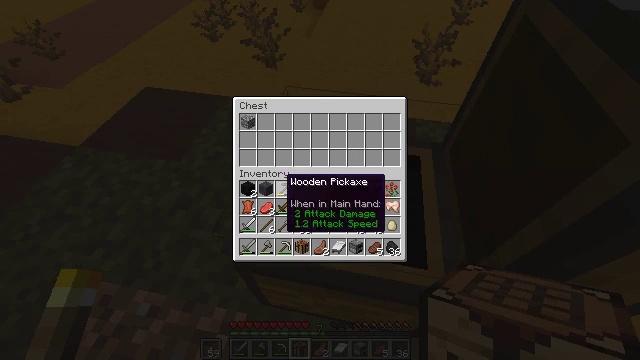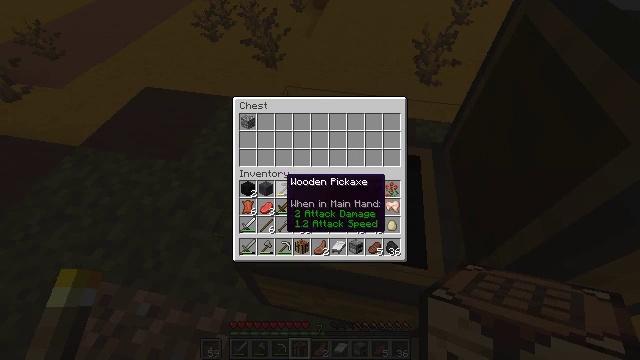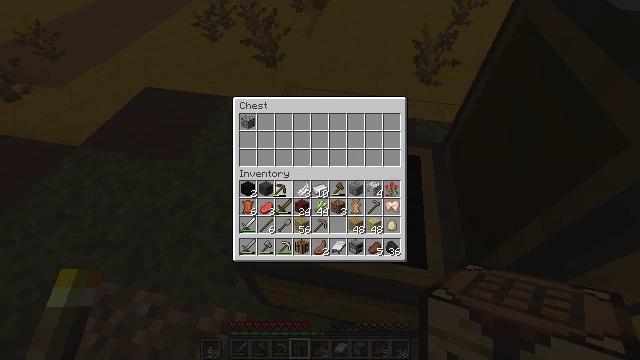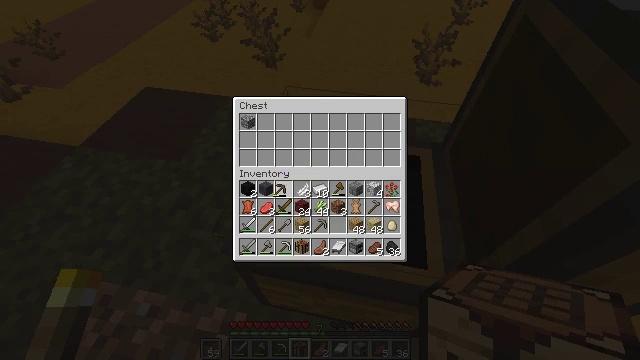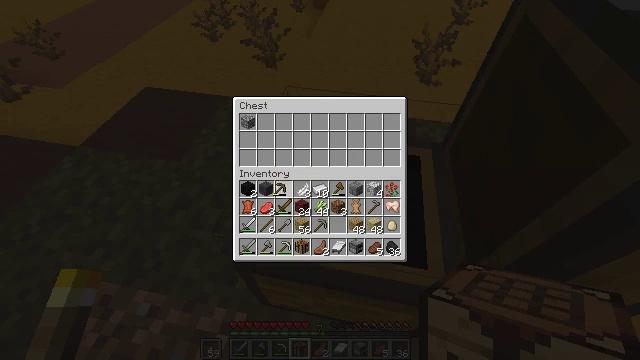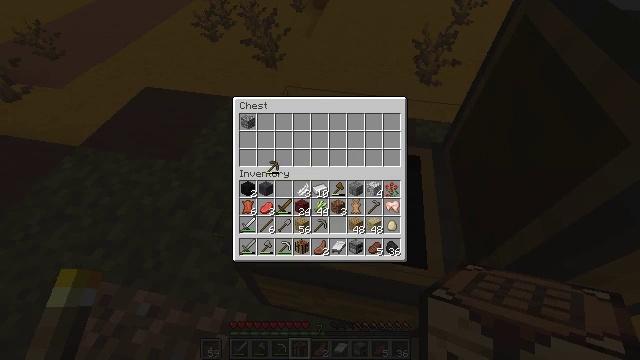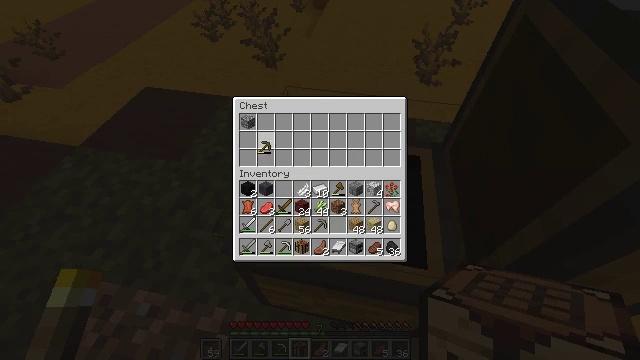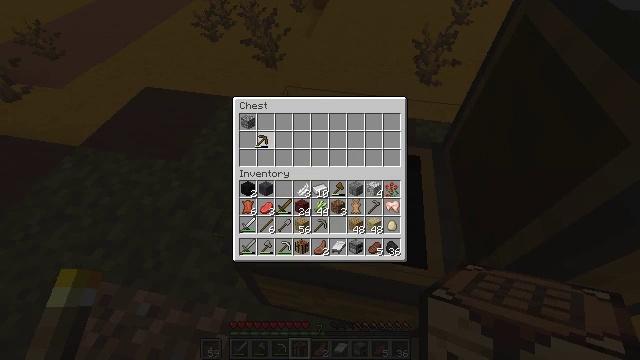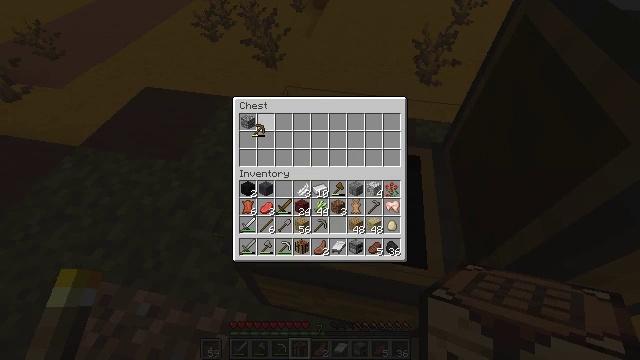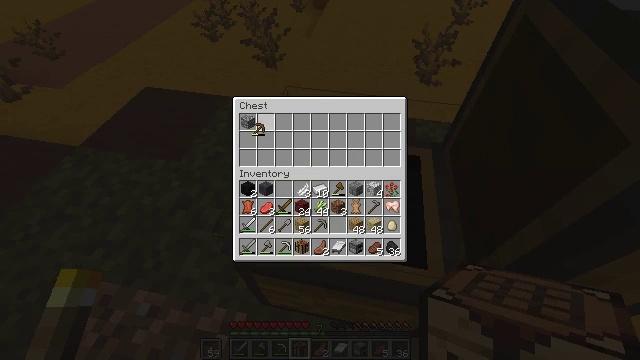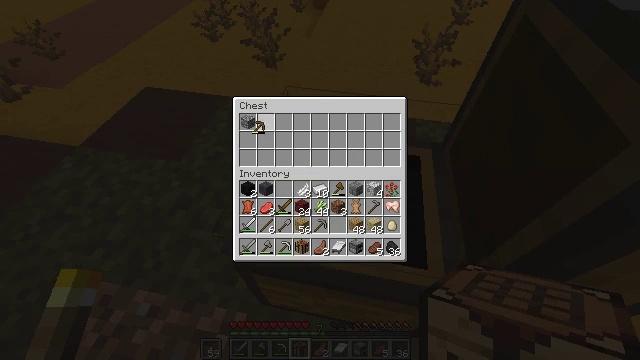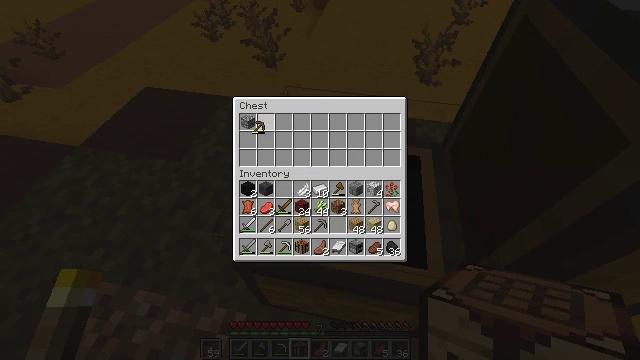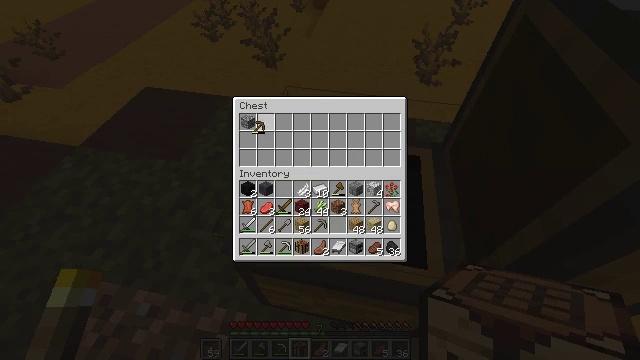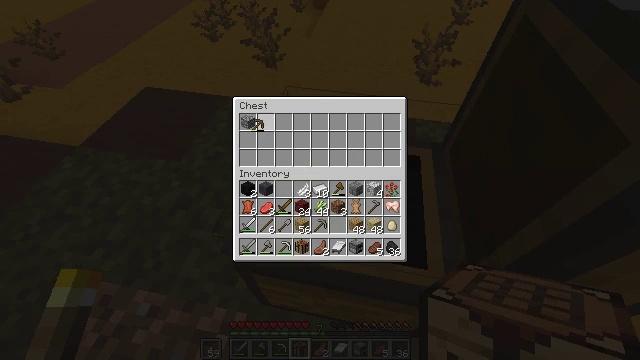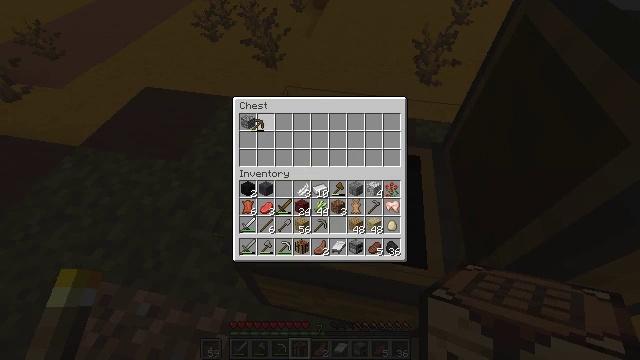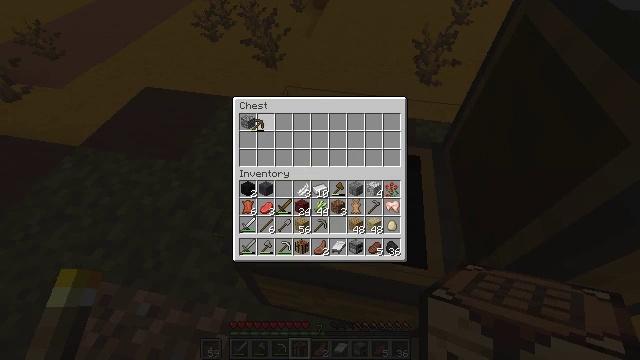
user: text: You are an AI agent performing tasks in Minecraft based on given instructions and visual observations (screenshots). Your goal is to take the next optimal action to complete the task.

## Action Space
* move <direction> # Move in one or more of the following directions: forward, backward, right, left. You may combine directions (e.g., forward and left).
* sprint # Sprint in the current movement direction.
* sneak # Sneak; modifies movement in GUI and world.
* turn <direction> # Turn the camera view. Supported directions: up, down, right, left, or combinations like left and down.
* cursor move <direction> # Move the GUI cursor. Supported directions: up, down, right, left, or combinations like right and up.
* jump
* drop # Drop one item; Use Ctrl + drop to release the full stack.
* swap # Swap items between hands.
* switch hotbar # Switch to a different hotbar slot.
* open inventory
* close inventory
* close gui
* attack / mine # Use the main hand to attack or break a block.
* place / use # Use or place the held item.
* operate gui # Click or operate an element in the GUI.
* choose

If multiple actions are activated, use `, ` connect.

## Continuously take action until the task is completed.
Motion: motion action
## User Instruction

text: Digging brown terracotta from a structure.
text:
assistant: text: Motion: no_op
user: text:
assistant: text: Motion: operate gui
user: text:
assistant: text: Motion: operate gui
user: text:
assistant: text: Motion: no_op
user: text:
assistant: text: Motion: cursor move up
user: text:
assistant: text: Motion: cursor move left and up
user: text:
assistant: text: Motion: no_op
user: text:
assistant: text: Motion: cursor move up
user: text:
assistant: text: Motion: no_op
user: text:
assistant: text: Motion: no_op
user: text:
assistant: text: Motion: no_op
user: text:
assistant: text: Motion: no_op
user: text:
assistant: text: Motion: no_op
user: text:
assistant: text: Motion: no_op
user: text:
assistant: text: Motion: no_op
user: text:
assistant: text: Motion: operate gui
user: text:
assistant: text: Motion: operate gui
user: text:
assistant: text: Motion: operate gui
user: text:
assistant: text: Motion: no_op
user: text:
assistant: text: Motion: no_op
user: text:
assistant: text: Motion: no_op
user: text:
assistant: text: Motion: cursor move down
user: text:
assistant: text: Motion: cursor move down
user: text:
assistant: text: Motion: cursor move down
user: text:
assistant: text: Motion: cursor move down
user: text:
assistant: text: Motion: no_op
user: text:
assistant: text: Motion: no_op
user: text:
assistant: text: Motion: no_op
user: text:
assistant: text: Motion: no_op
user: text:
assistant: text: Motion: no_op